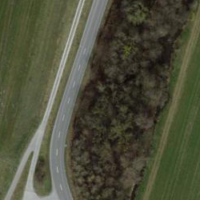
EUNIS habitat code: 25
Species observed at this site:
Trifolium pratense